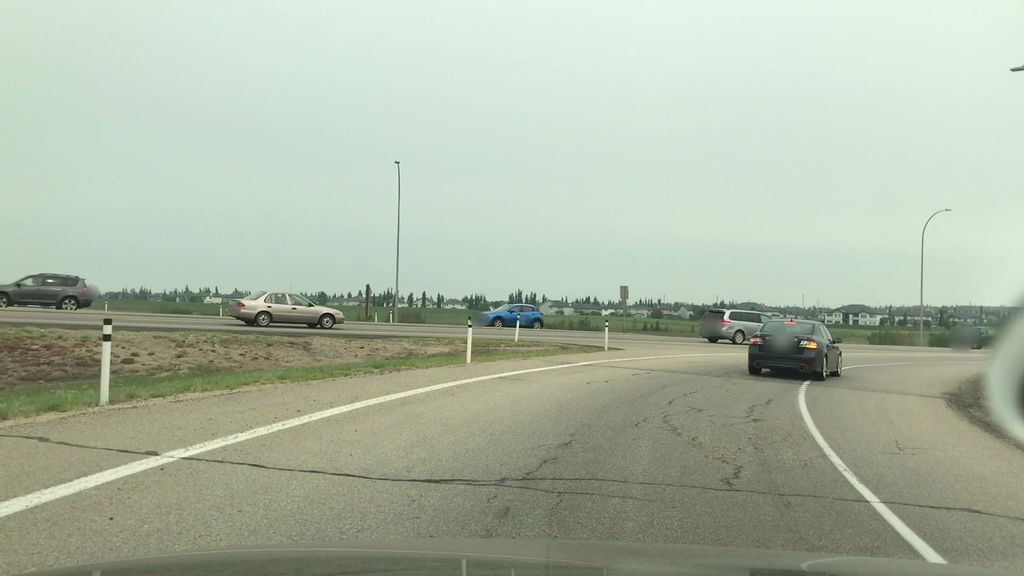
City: edmonton